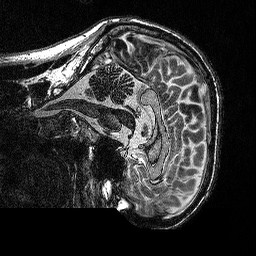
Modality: MP2RAGE
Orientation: sagittal
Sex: male
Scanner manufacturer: siemens
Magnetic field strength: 3 T
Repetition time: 5 s
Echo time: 0.00292 s